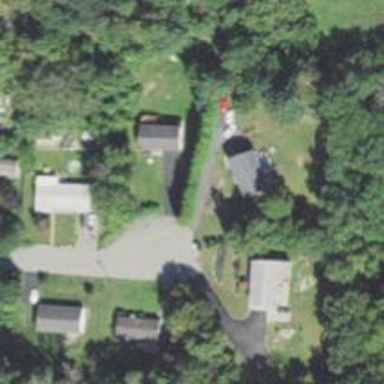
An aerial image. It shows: Residential driveway designated as service road.